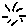
Label: sun